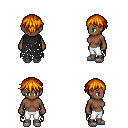
a pixel art fantasy rpg character, female body template, human, dark skin, black tattered cape, white pants, dark blonde short bangs hairstyle, white slippers, four views (front, back, left, right), 2x2 character sprite sheet, small pixel art, hard edges, no anti-aliasing